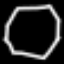
Label: octagon